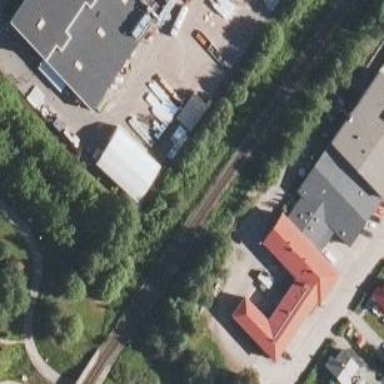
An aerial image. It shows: Continuous rail for railway.